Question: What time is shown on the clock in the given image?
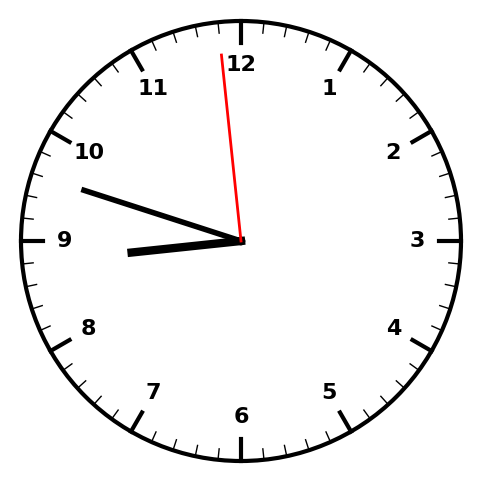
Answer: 08:47:59